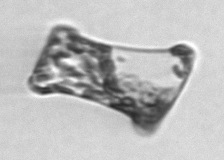
Label: Eucampia